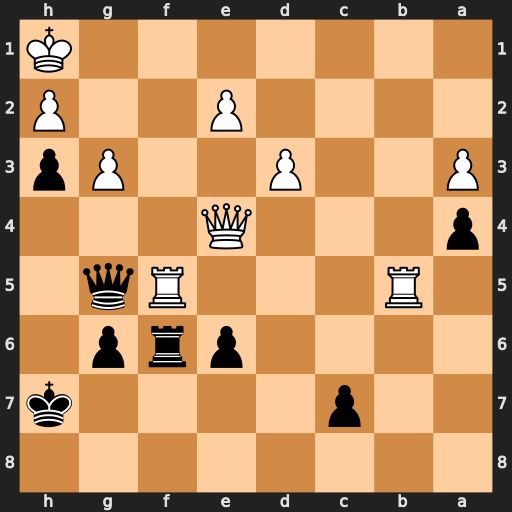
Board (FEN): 8/2p4k/4prp1/1R3Rq1/p3Q3/P2P2Pp/4P2P/7K
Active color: b
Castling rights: -
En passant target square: -
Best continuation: Qc1+ Rf1 Qxf1#